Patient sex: M
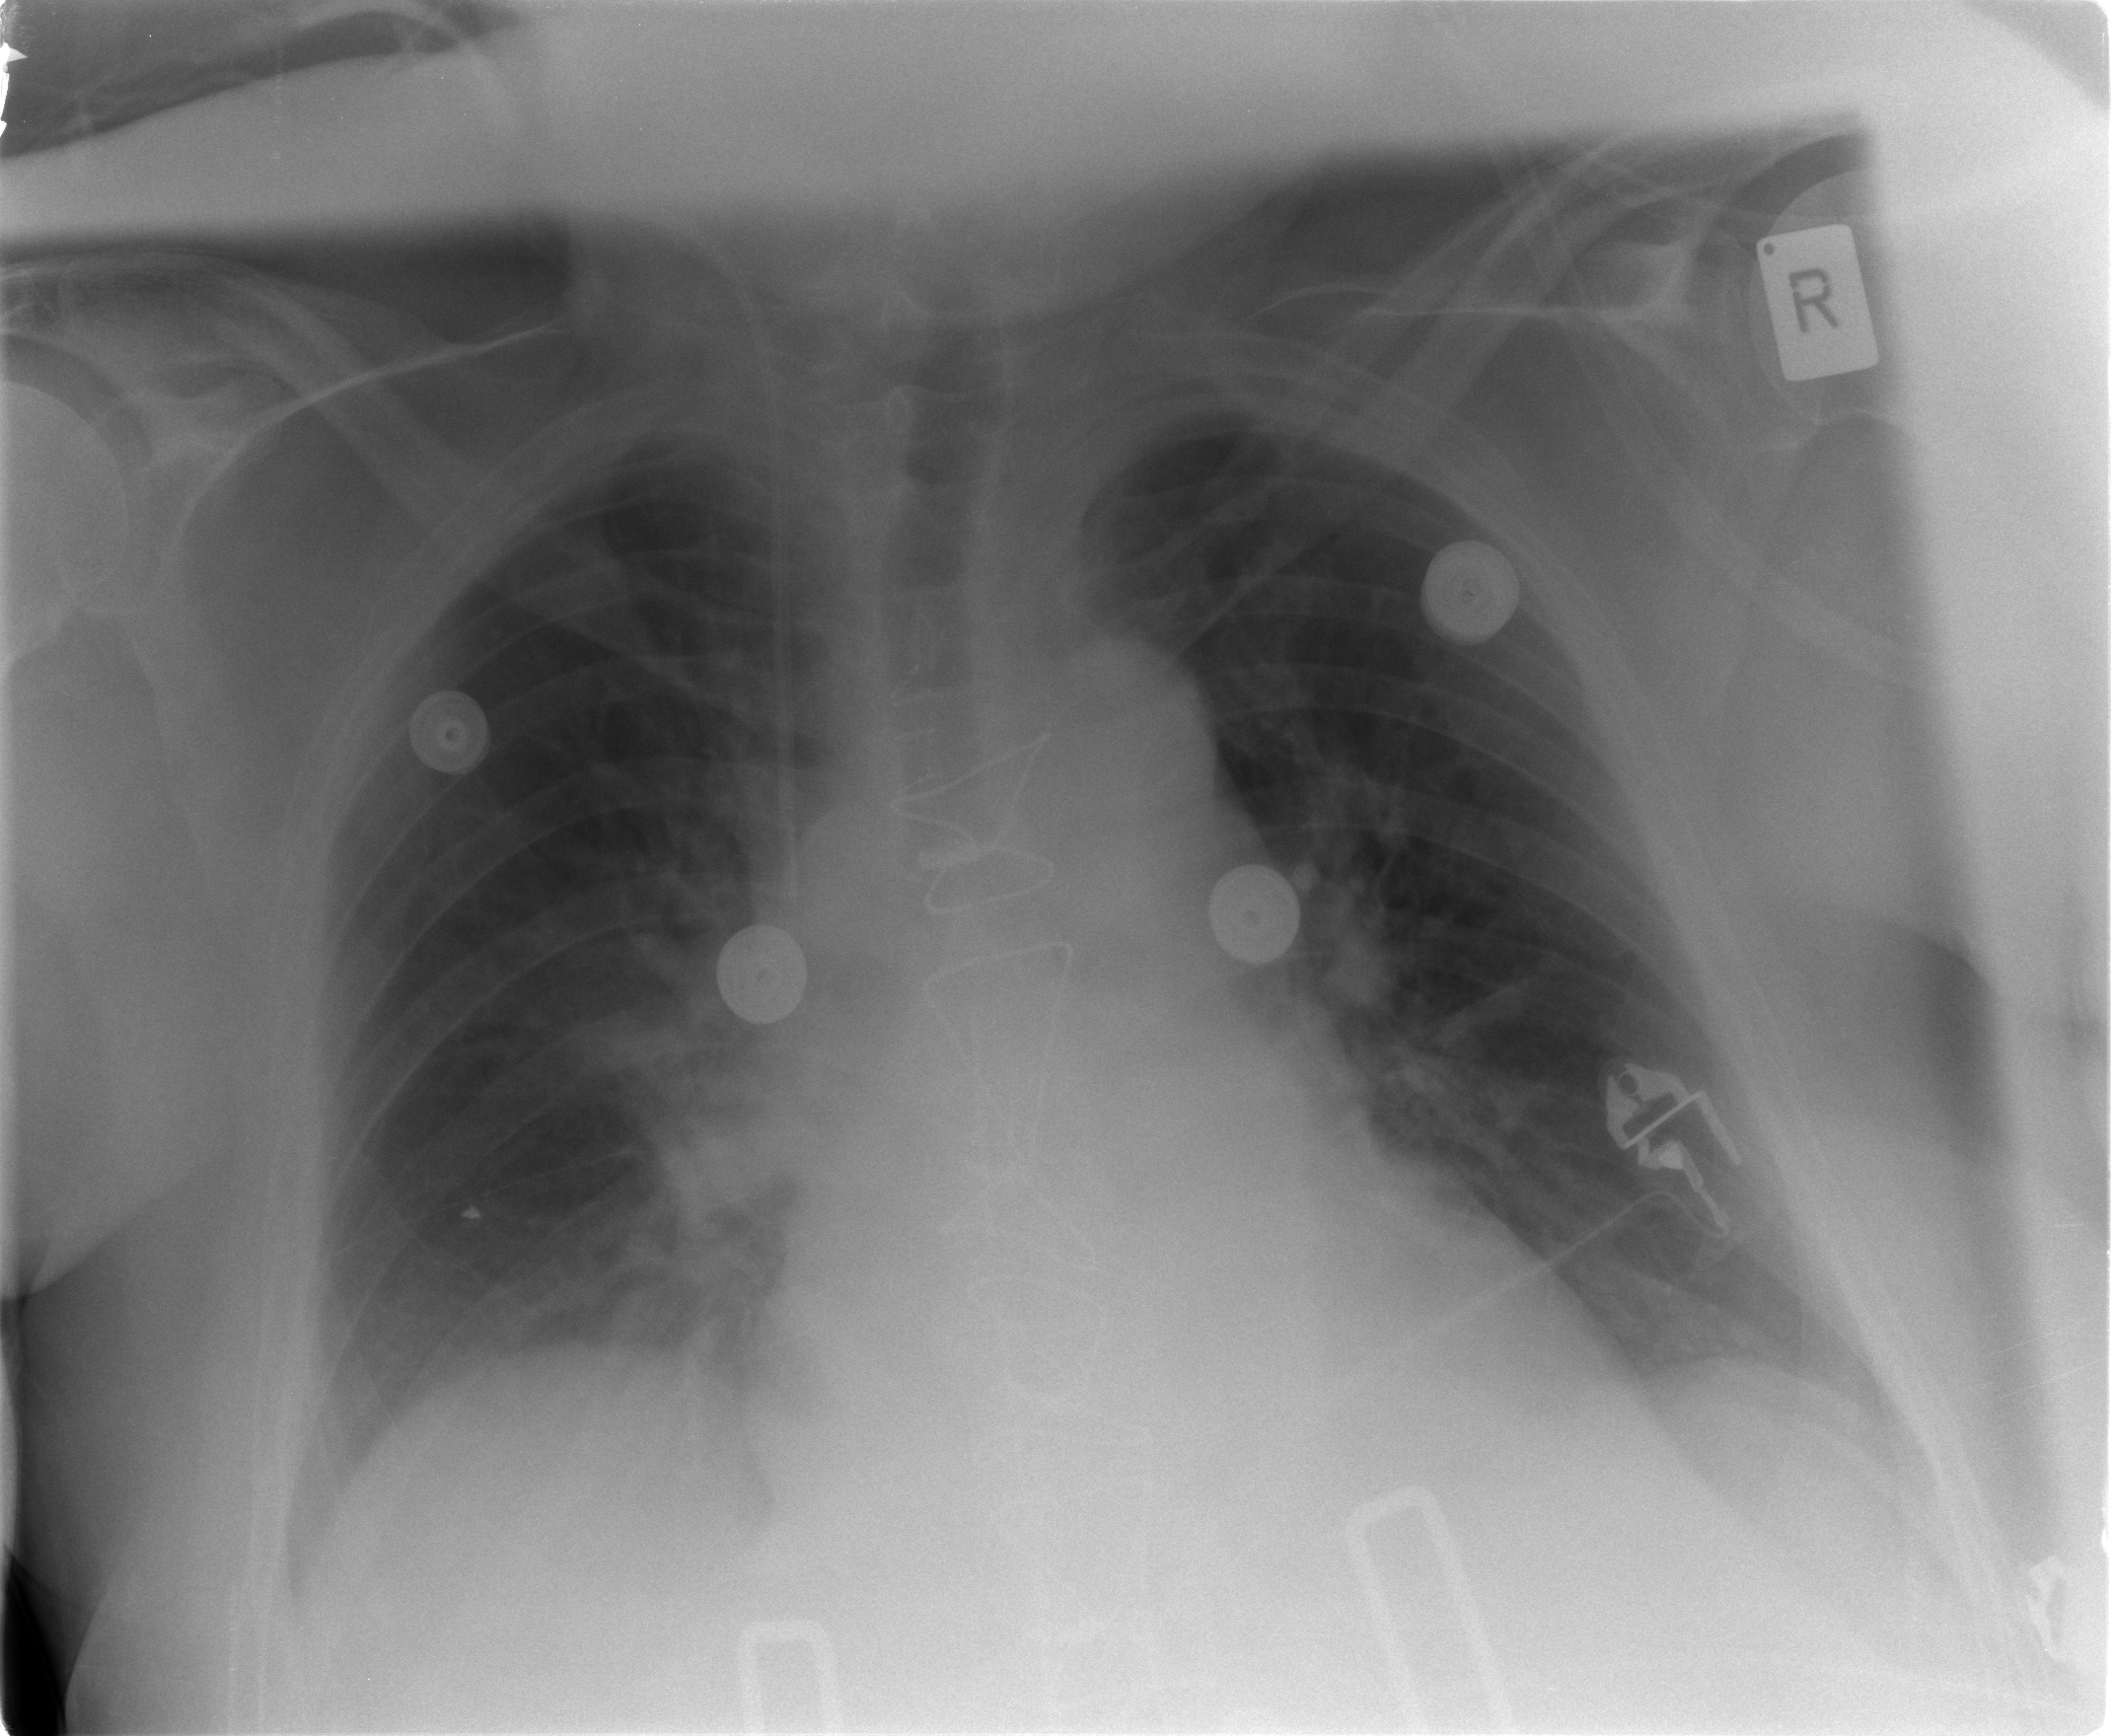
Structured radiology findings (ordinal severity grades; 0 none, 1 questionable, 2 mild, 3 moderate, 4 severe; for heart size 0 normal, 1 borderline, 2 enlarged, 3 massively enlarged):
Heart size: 0
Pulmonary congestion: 2
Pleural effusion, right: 2
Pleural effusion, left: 2
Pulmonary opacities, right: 0
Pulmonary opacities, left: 1
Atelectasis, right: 2
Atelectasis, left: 2